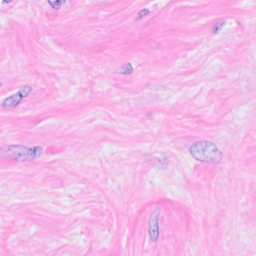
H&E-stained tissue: Breast